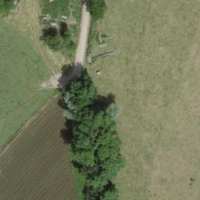
EUNIS habitat code: 52
Species observed at this site:
Vicia sepium